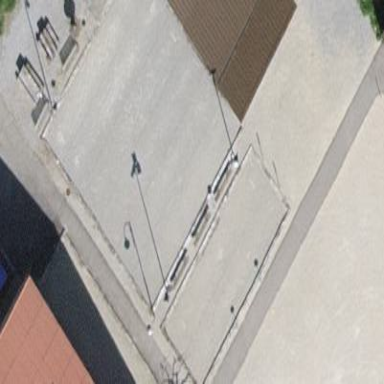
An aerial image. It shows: Boules pitch with fine gravel surface.